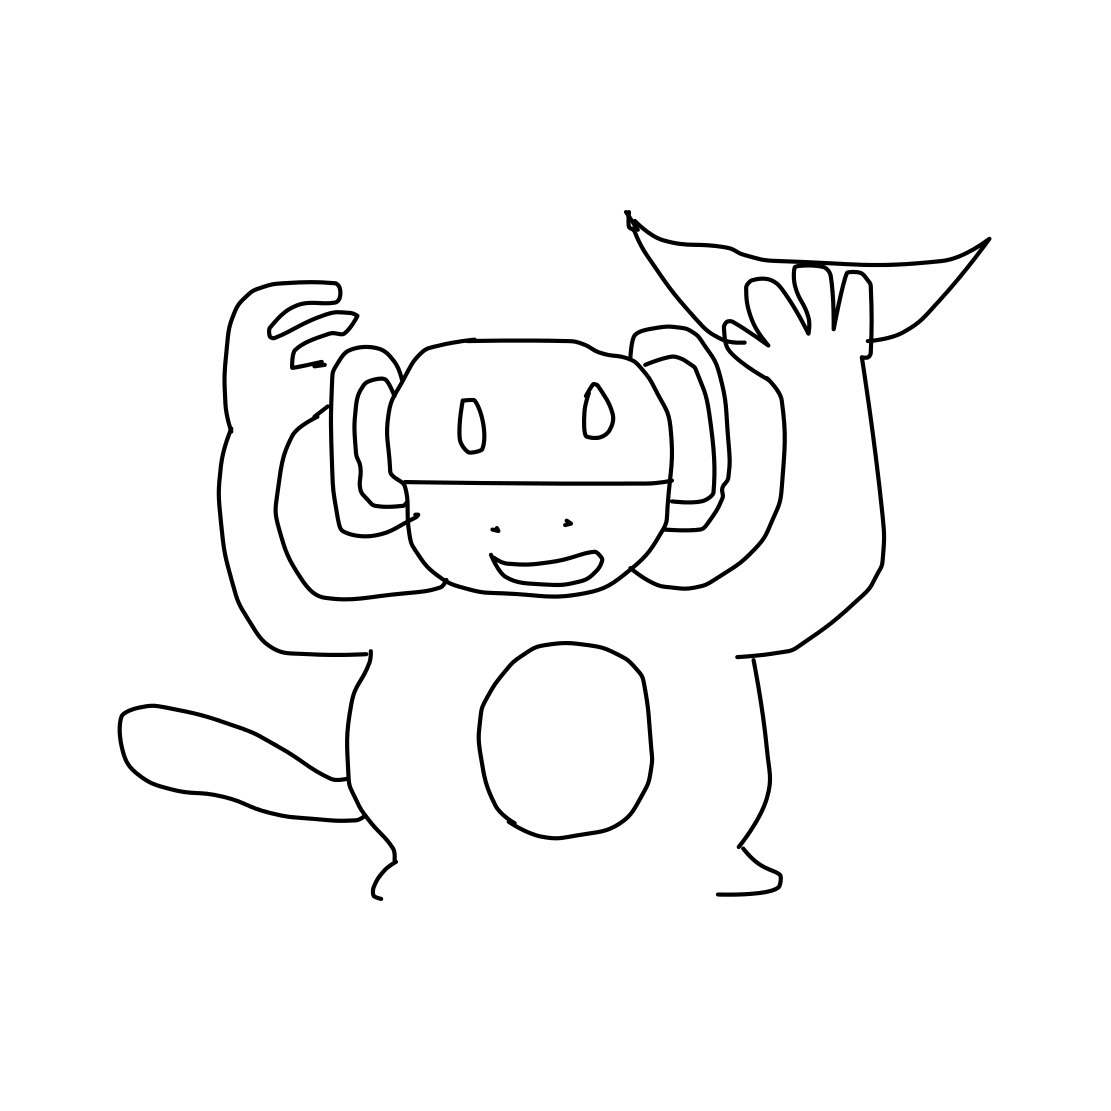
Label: monkey